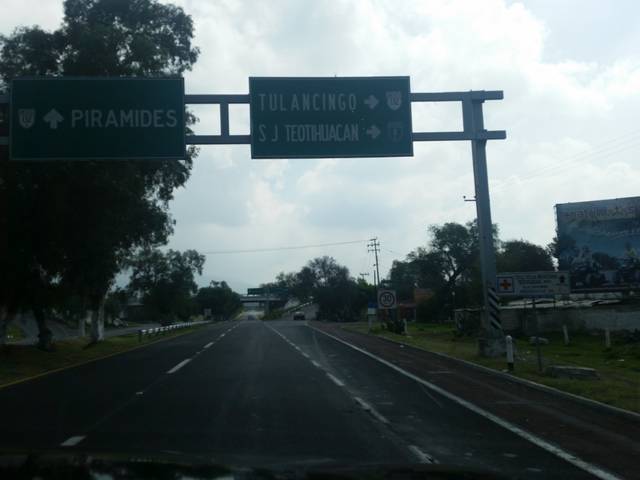
Region: Mexico
Coordinates: 19.678, -98.861